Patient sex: M
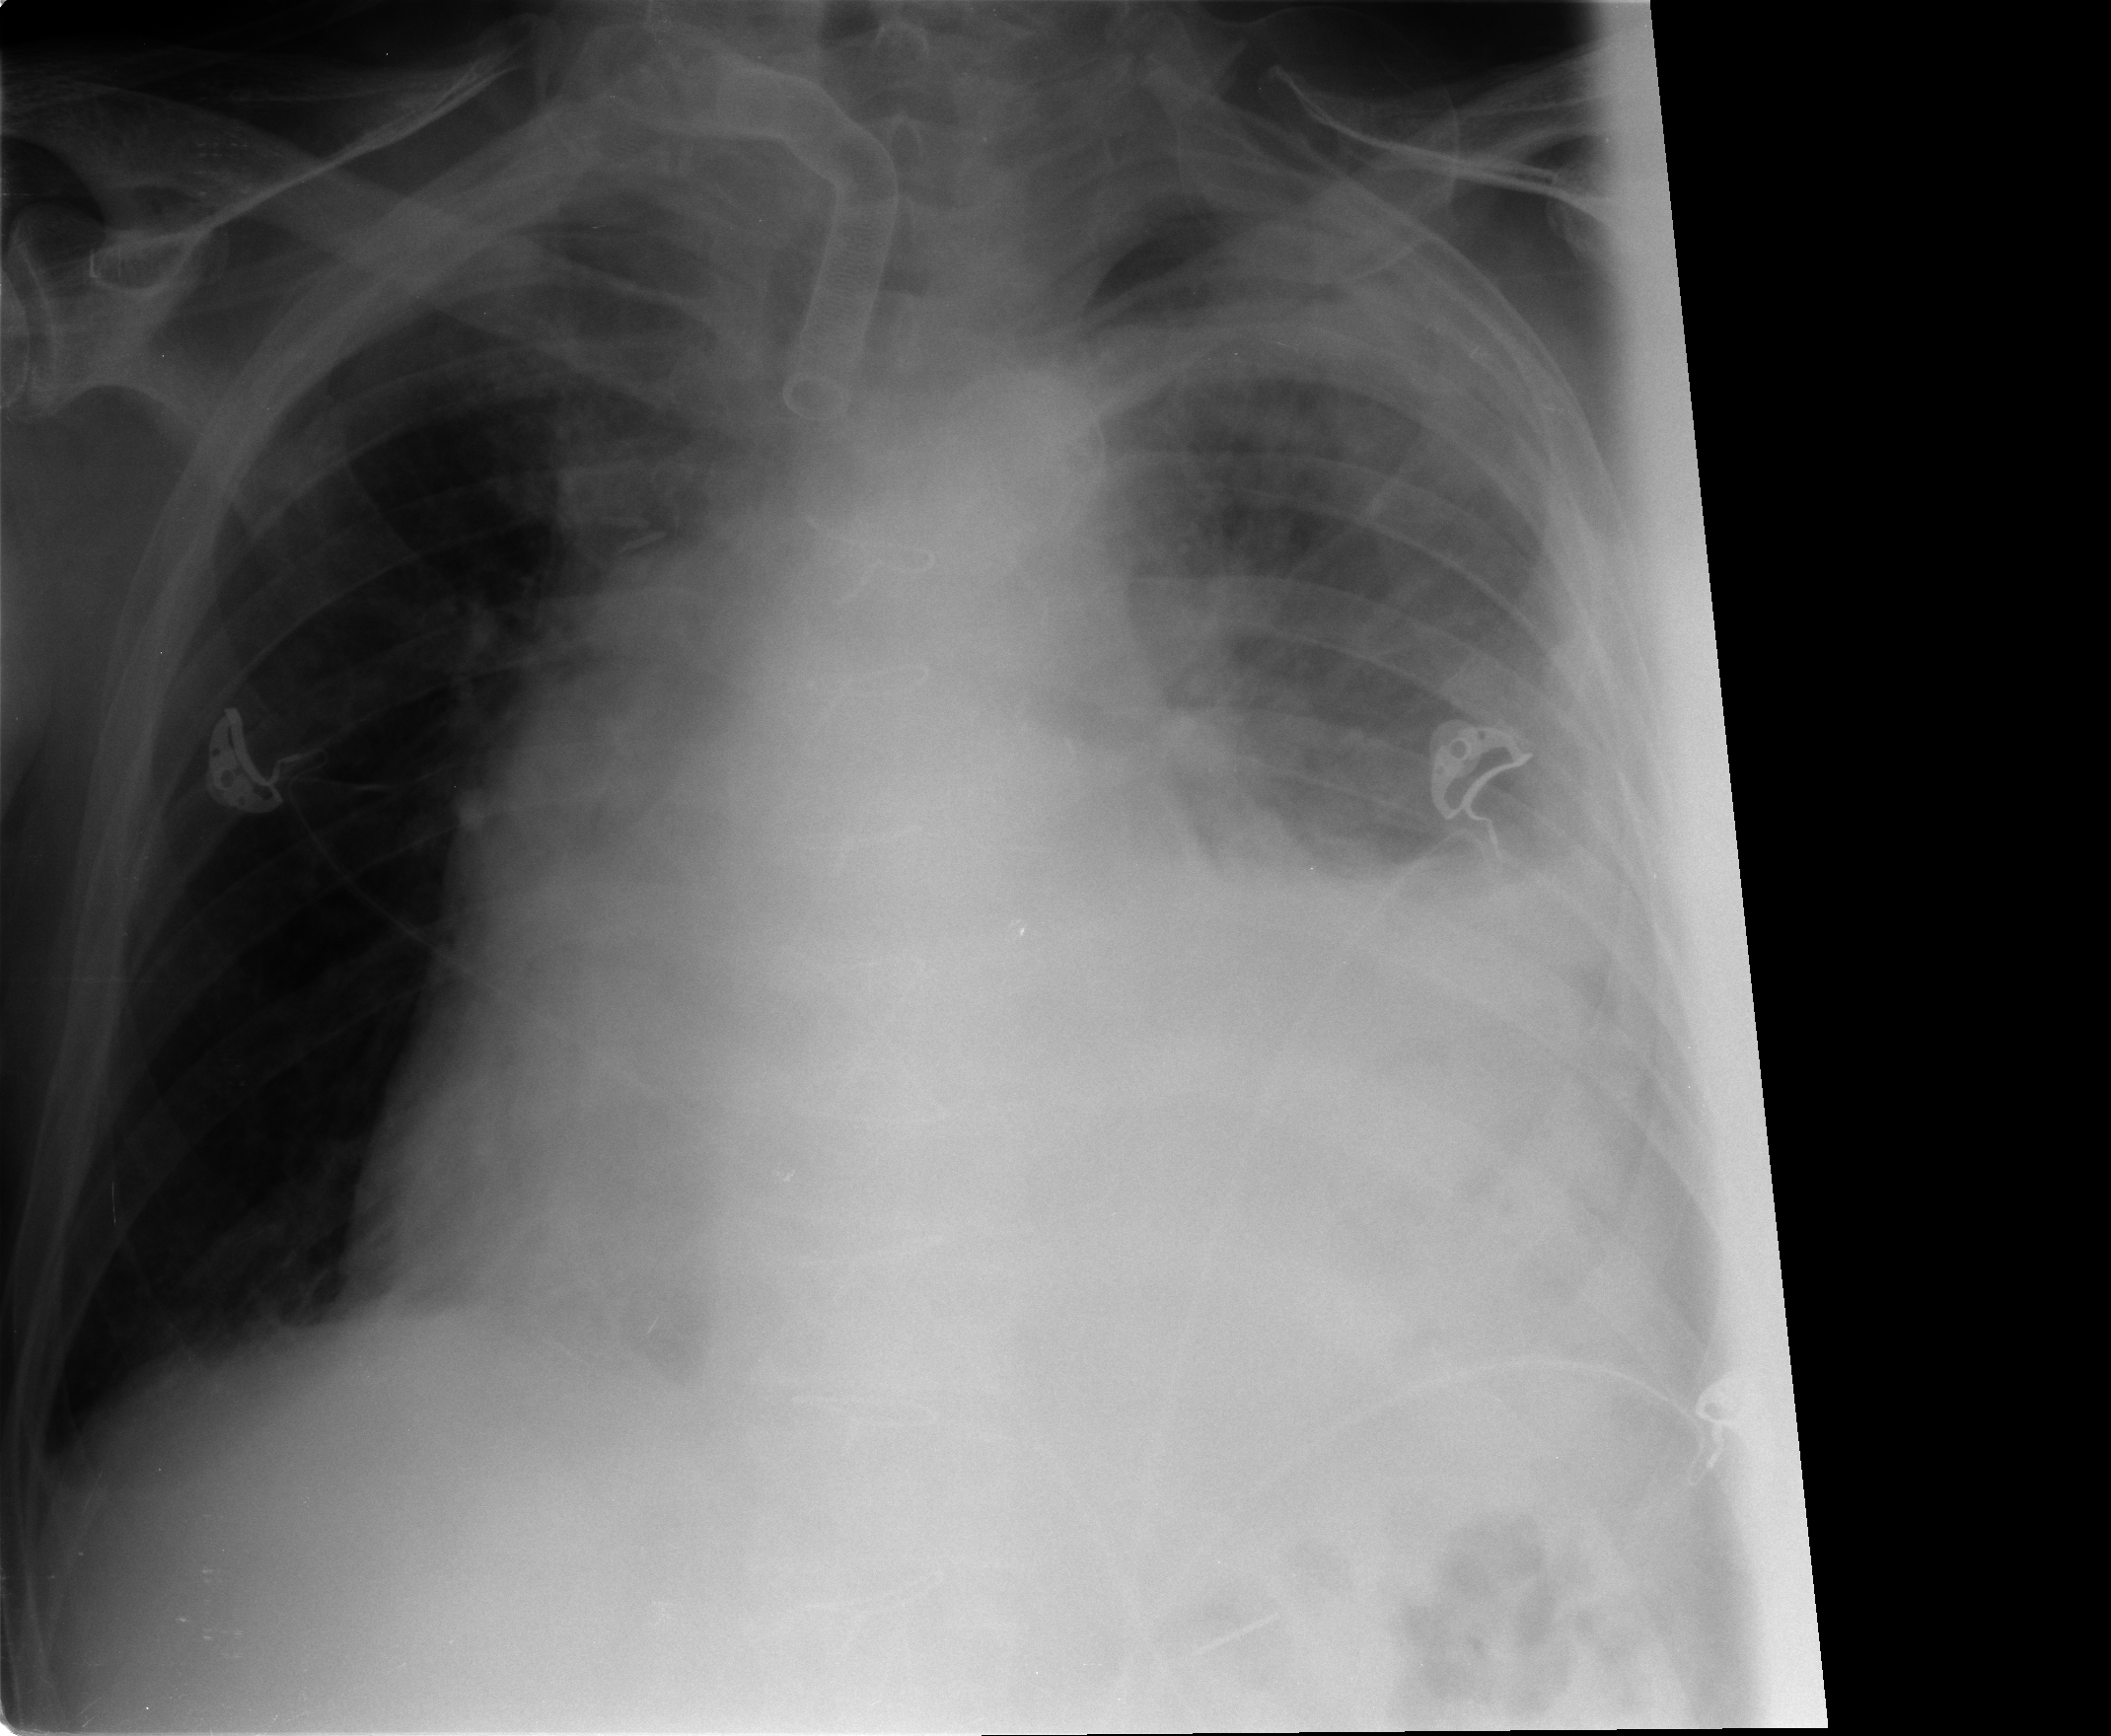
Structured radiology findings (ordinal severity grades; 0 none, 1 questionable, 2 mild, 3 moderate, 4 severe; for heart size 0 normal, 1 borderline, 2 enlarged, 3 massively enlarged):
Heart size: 3
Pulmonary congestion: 1
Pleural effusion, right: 0
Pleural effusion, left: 3
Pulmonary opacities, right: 1
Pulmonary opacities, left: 1
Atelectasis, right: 1
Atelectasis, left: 3